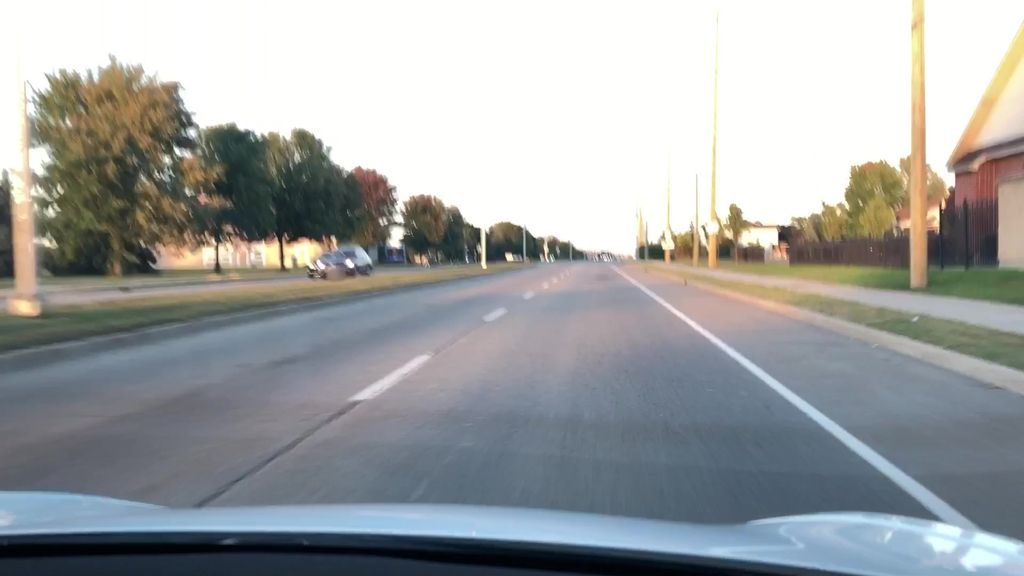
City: ottawa-gatineau